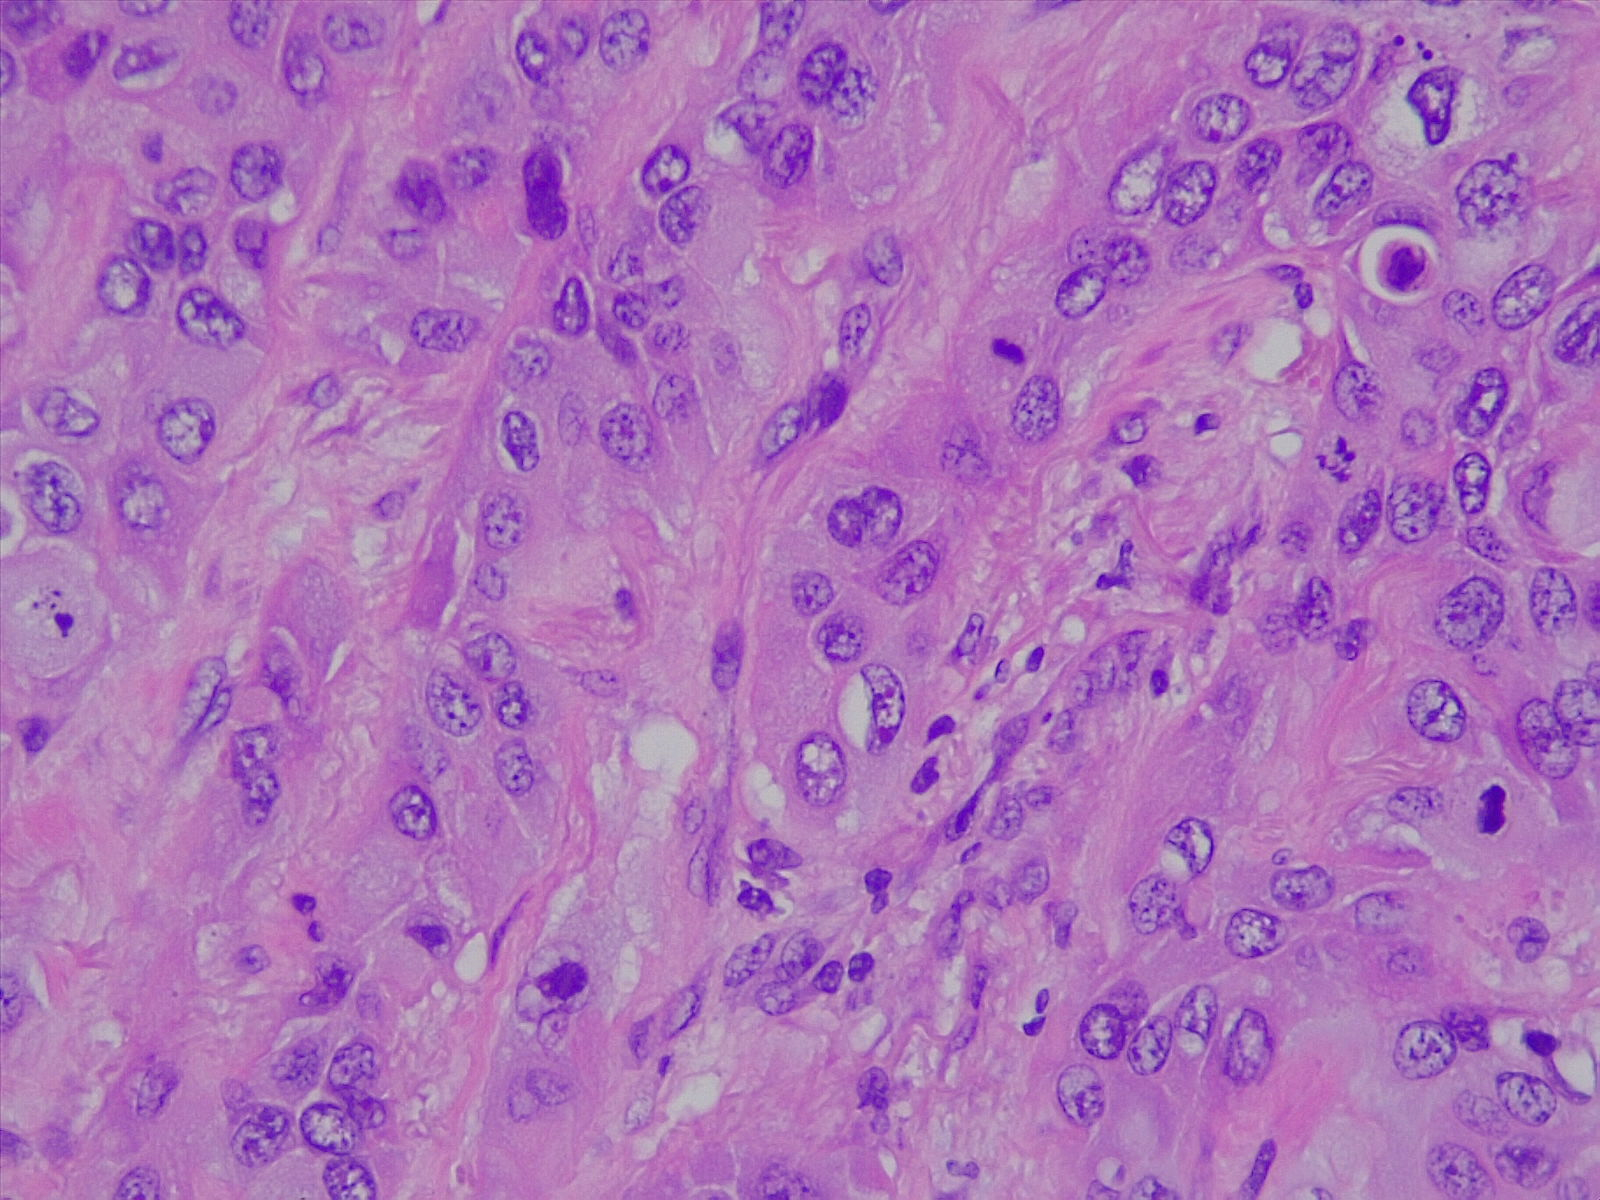
Label: lung squamous cell carcinoma, moderately differentiated